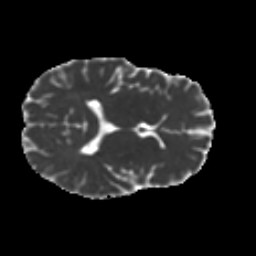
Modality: MD
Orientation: axial
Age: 29
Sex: male
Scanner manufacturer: ge
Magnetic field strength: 3 T
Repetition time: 7.8 s
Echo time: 0.0611 s